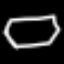
Label: octagon